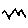
Label: zigzag